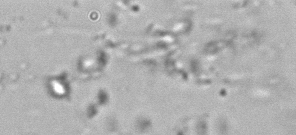
Label: Phaeocystis_debris